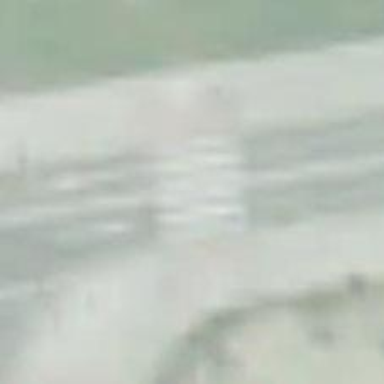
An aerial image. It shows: Uncontrolled crossing on the road.